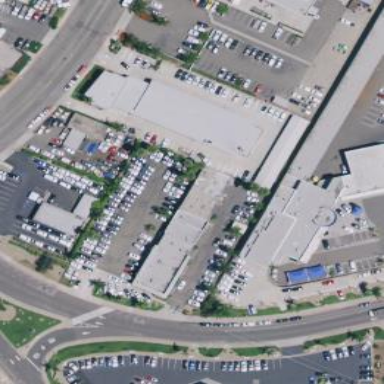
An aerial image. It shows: Retail area with car shop.